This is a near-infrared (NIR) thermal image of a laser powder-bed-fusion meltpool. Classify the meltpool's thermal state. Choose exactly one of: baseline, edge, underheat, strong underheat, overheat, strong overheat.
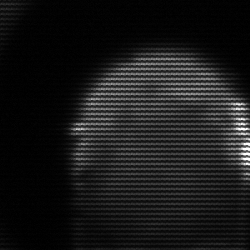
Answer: edge